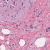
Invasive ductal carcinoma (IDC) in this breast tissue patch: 1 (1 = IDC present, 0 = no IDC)